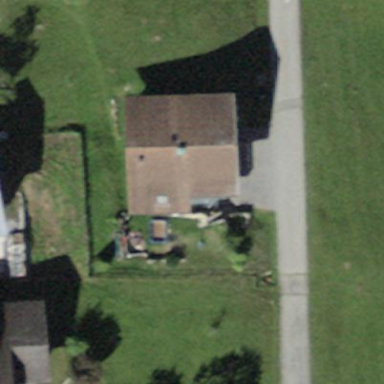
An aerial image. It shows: Detached building.